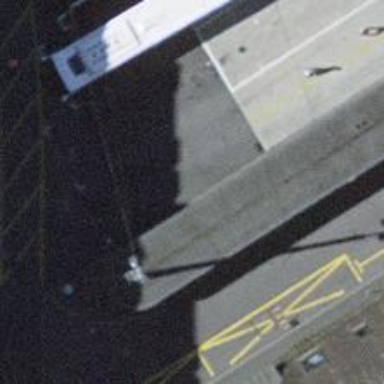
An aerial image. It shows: Taxi stand.